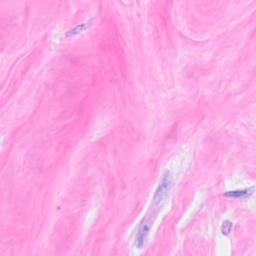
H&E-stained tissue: Breast